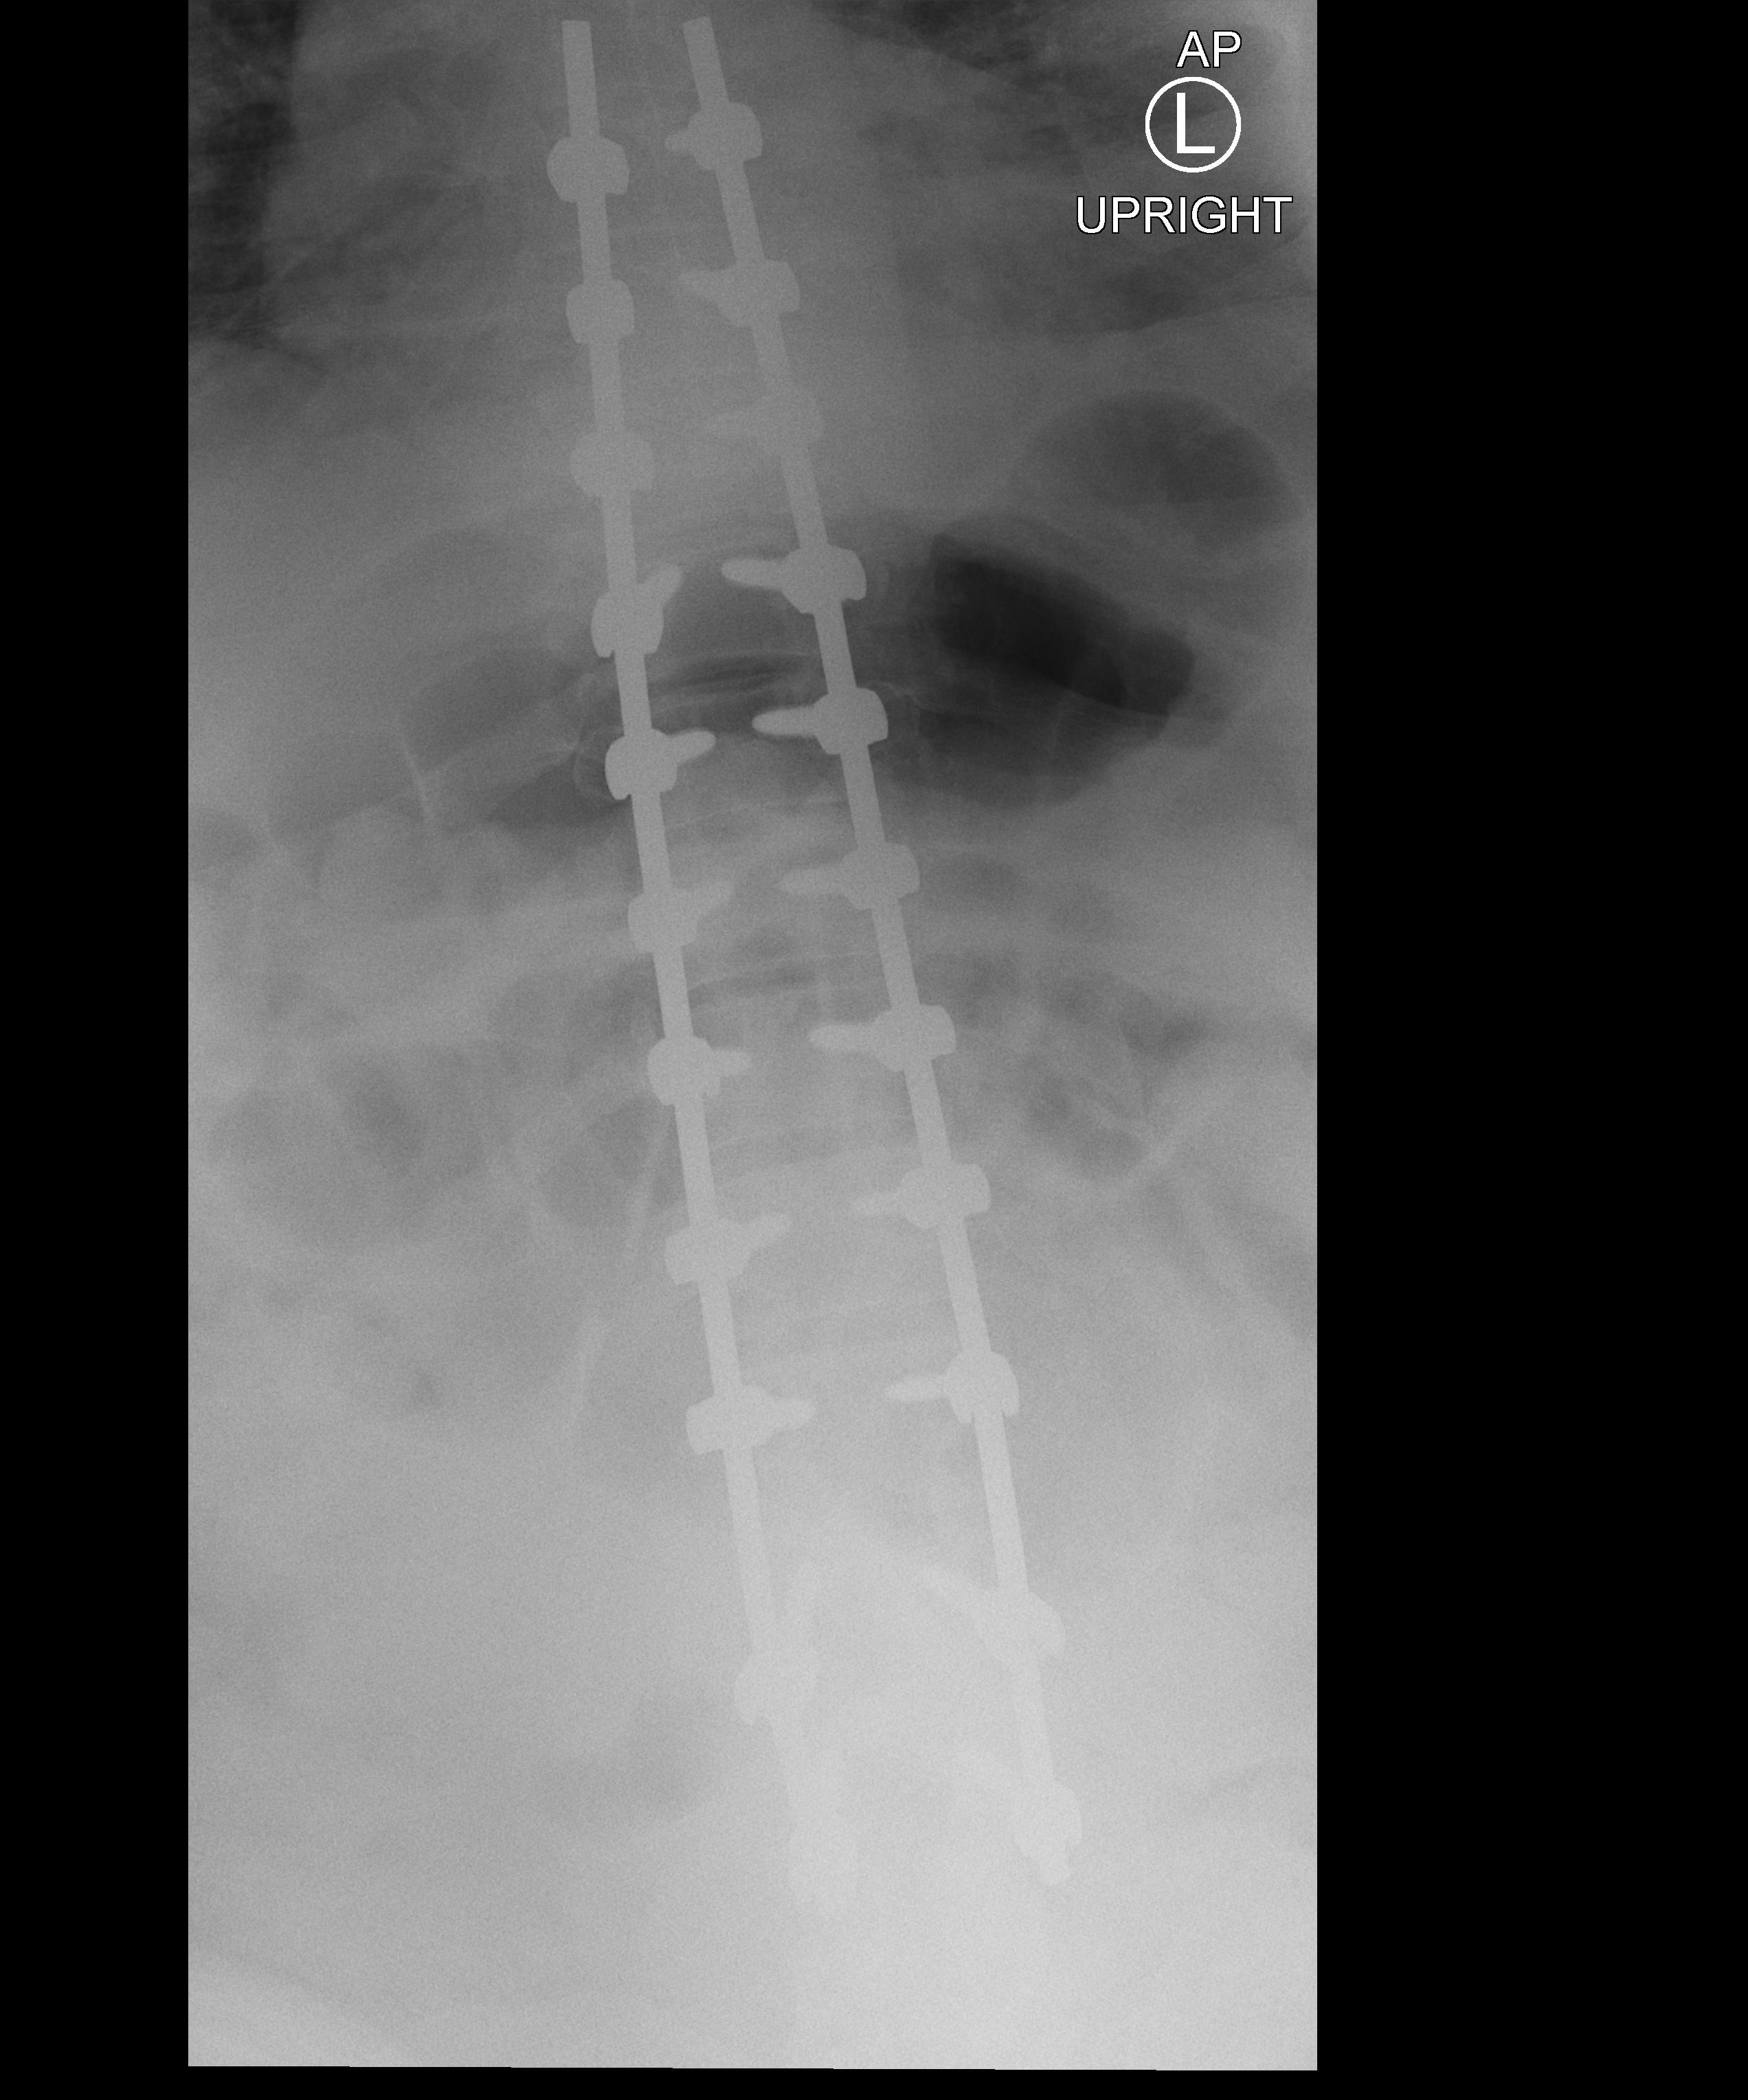
View: AP
Implant manufacturer: medtronic solera